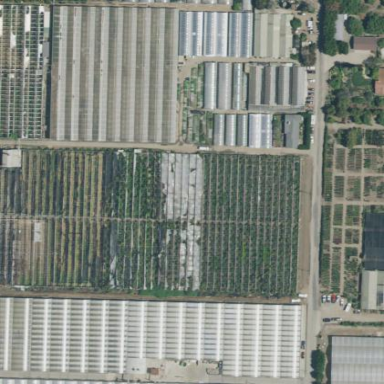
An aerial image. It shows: Greenhouse.